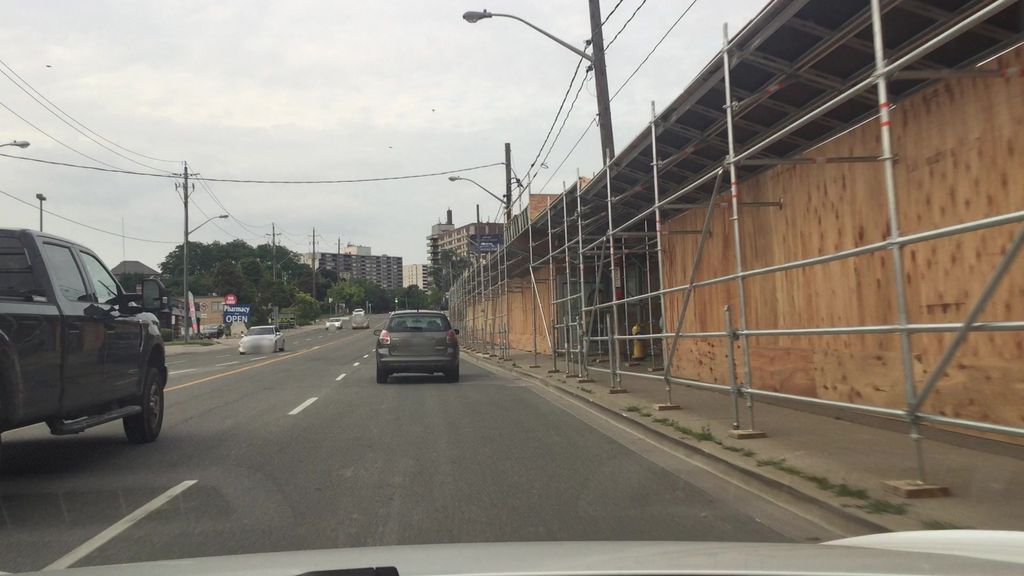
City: toronto